Interaction volume radius: 5 \u00c5
Interaction volume height: 15 \u00c5
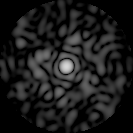
Disorder parameter: 0.8442